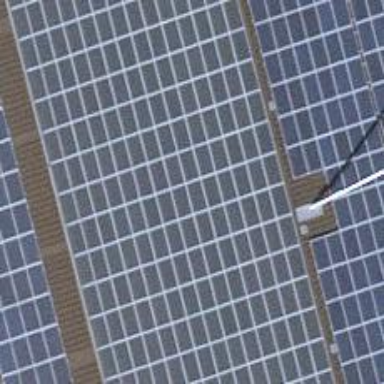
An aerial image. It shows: Solar power generator utilizing photovoltaic technology with solar photovoltaic panels.